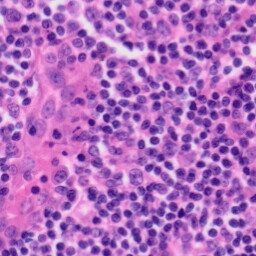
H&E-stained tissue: Tonsil